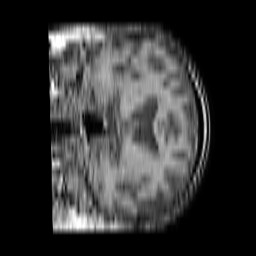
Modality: T1w
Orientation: coronal
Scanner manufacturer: philips
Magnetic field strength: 1.5 T
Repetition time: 0.2033 s
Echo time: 0.001921 s